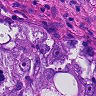
Metastatic tissue present: yes